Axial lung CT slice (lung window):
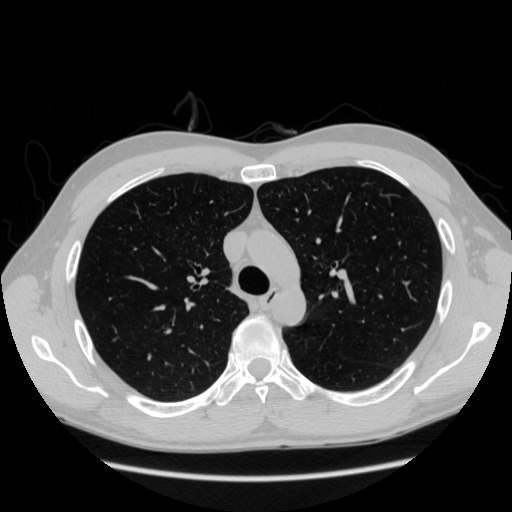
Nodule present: no